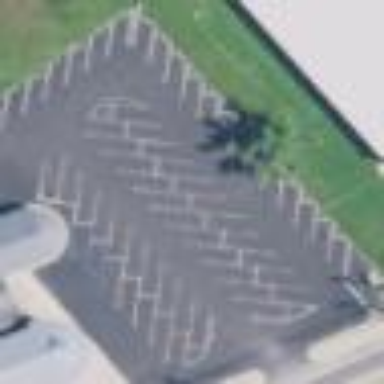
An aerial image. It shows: Parking area.